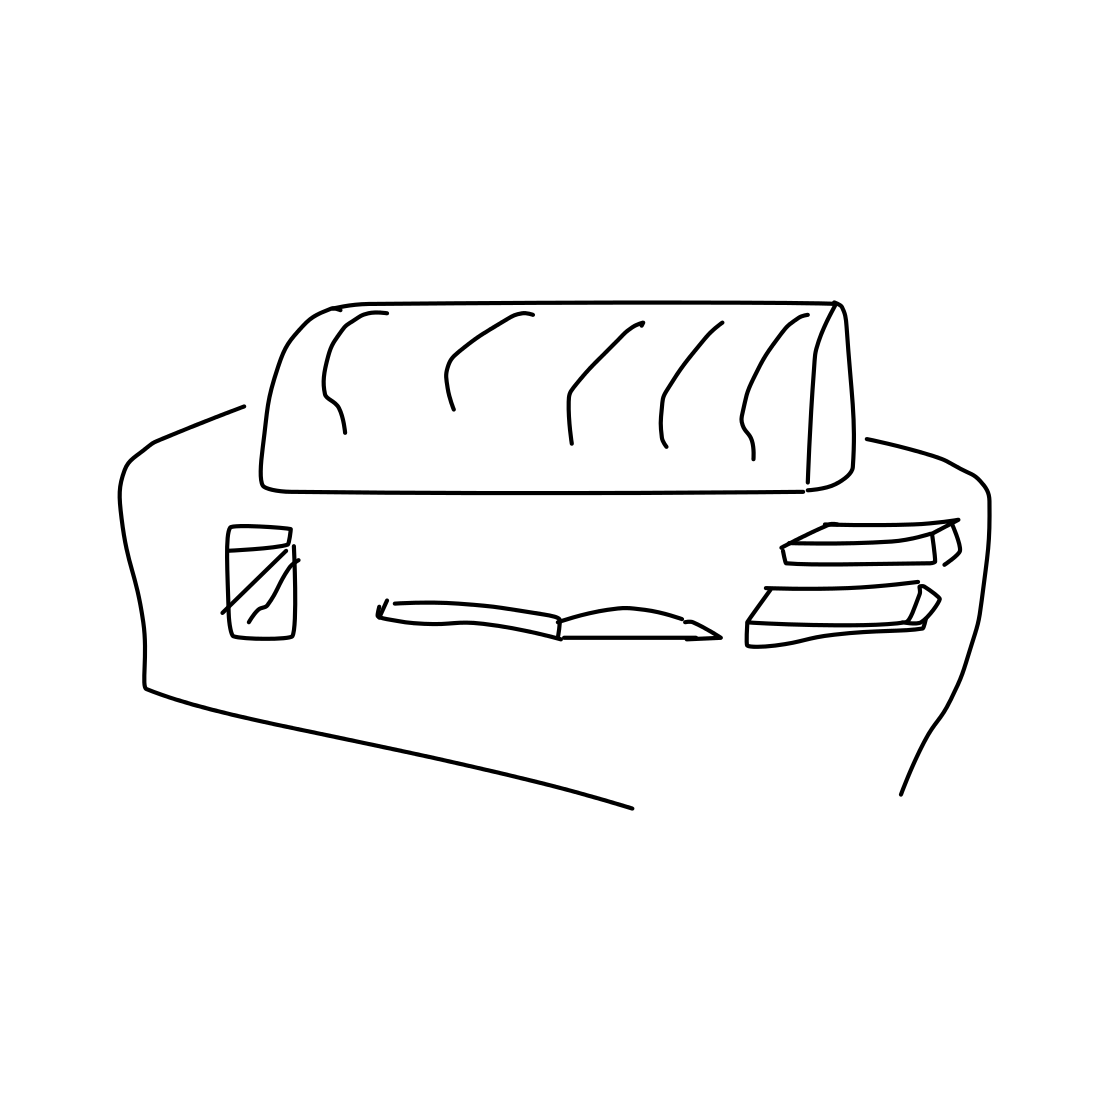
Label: bread